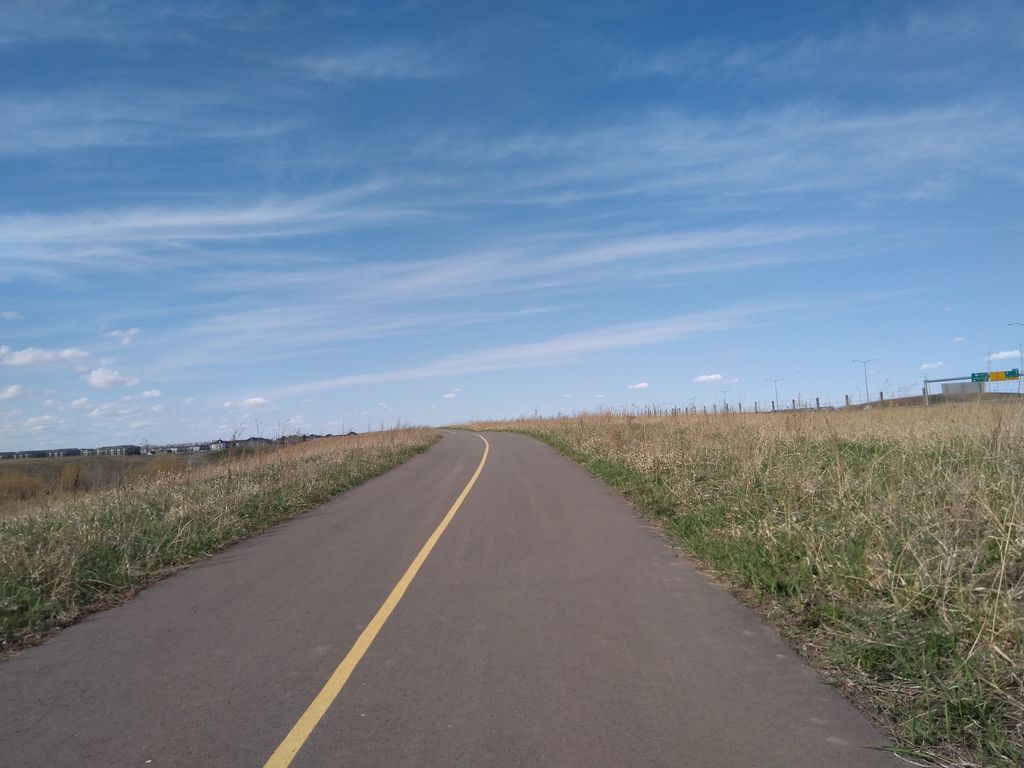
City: calgary